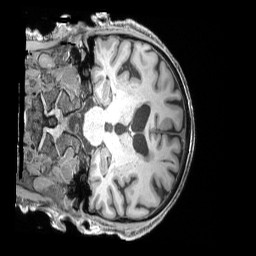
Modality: T1w
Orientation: coronal
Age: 75
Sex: male